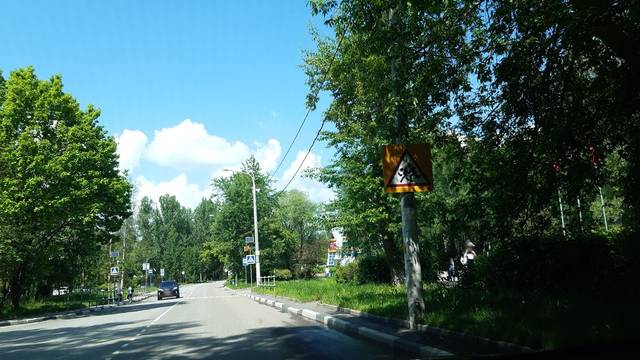
Region: Russia
Coordinates: 55.944, 37.498